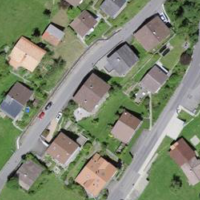
EUNIS habitat code: 55
Species observed at this site:
Acronicta rumicis
Silene dioica
Lamium galeobdolon